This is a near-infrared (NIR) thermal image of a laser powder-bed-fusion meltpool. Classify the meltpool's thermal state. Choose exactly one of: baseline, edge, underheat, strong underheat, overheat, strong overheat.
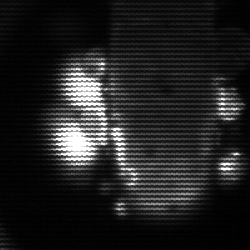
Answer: strong underheat